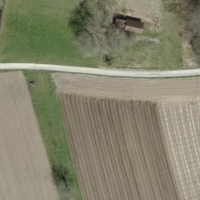
EUNIS habitat code: 52
Species observed at this site:
Vulpes vulpes